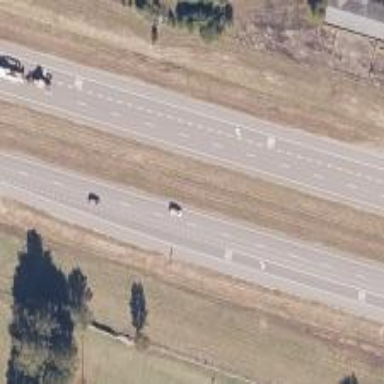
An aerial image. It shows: Primary highway with asphalt surface and dual carriageway.